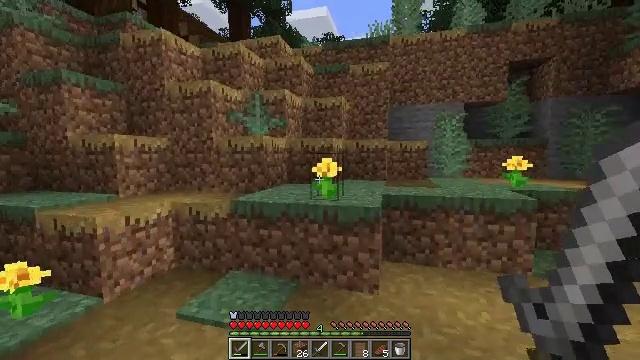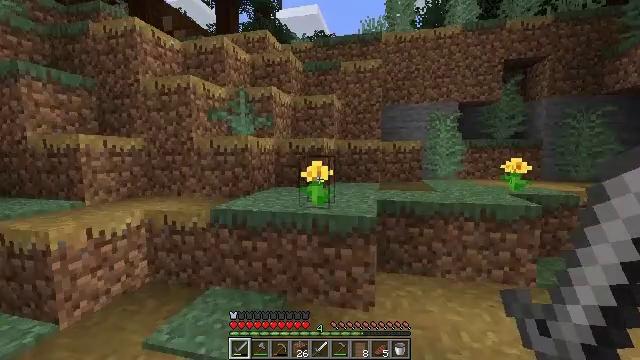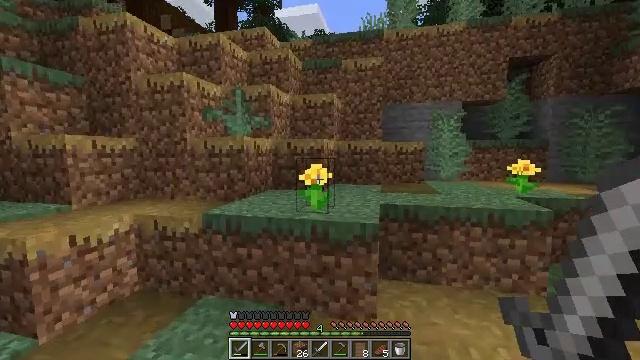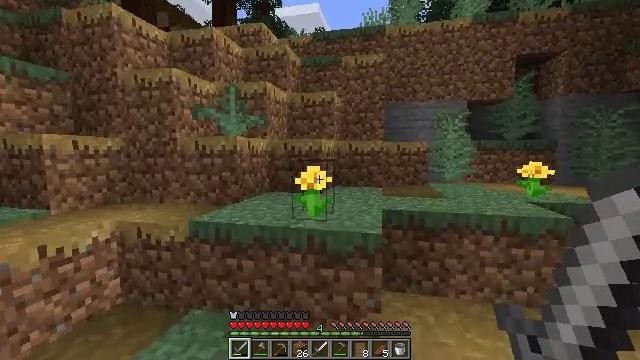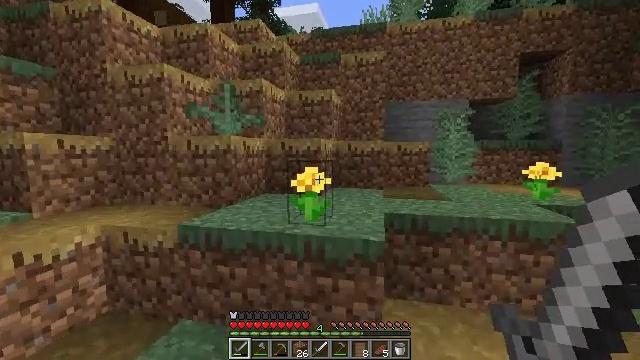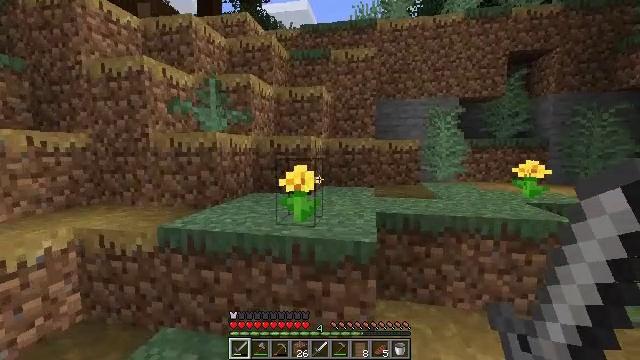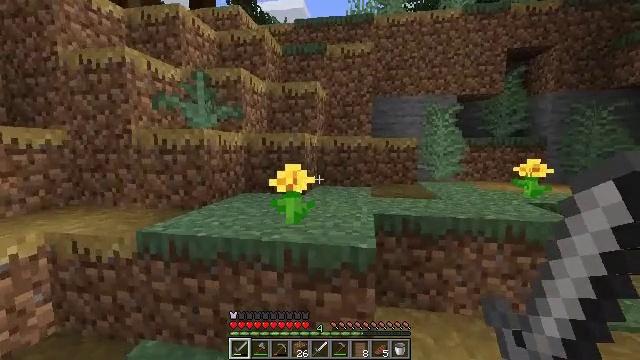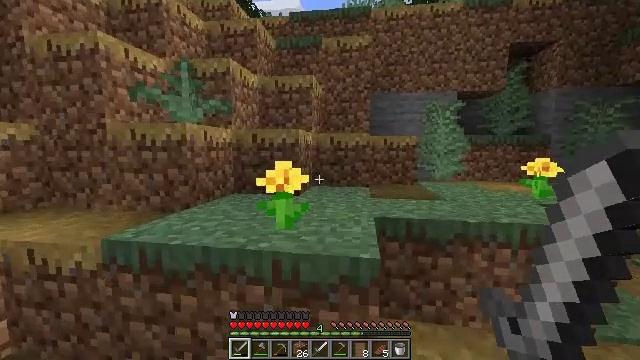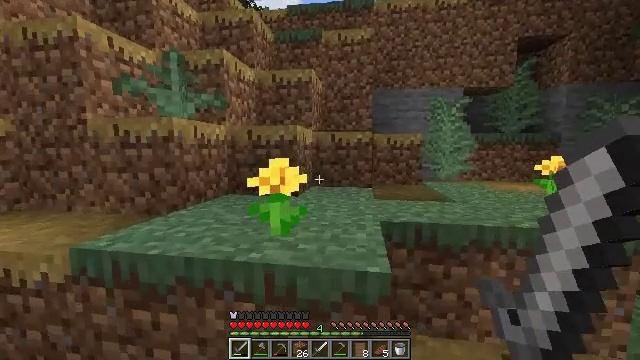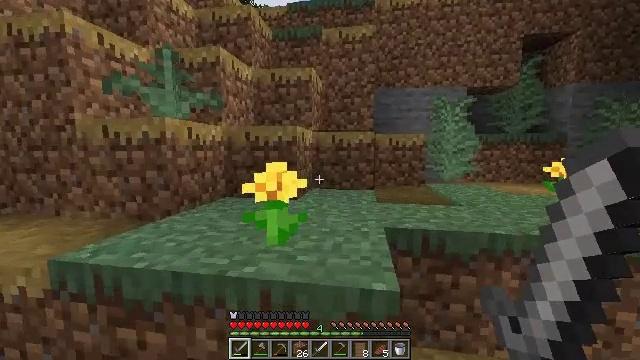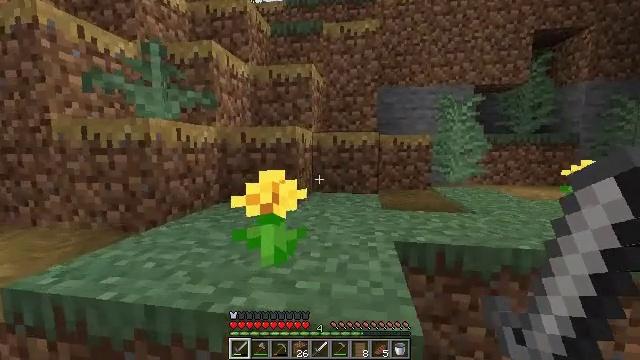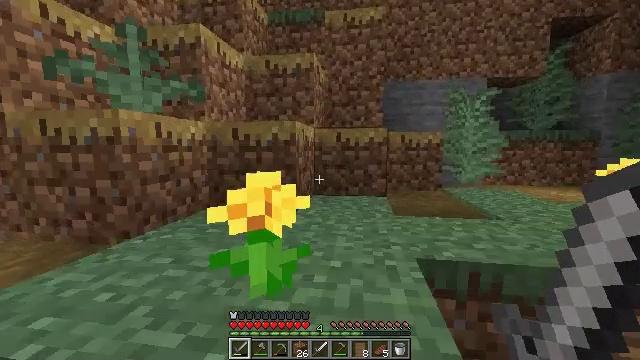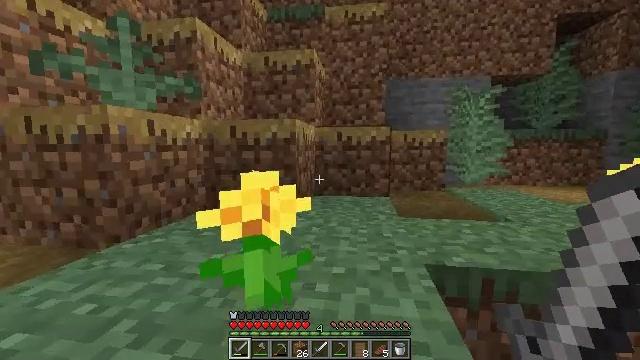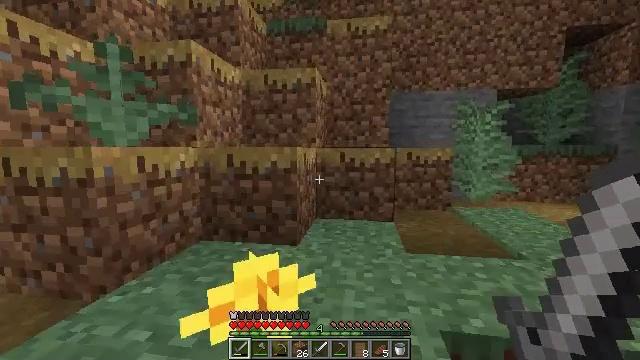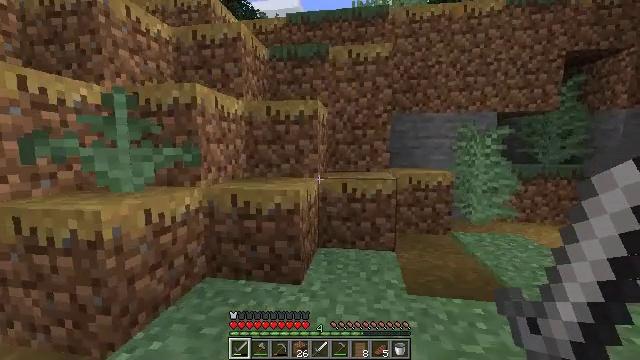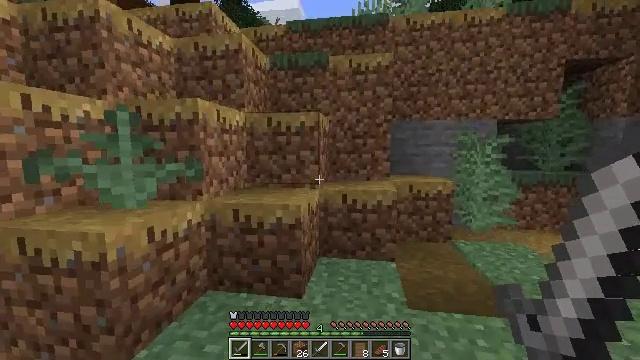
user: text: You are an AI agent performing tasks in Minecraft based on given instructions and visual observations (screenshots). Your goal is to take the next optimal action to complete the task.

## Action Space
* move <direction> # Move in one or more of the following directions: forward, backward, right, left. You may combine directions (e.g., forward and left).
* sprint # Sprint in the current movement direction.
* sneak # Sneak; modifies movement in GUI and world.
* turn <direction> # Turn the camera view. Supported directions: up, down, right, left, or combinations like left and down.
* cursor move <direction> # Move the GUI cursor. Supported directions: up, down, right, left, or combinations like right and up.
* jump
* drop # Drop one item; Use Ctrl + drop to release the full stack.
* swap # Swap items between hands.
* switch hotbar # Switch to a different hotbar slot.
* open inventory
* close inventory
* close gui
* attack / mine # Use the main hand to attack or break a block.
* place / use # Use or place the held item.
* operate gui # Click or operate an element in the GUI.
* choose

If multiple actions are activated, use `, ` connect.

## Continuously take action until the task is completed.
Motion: motion action
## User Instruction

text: Reclaim the spruce door from a structure.
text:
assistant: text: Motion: move forward, turn right
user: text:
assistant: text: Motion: move forward
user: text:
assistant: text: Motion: move forward
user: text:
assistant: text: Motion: move forward
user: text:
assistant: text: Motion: move forward, turn right
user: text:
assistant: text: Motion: move forward, turn right
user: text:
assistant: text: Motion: move forward
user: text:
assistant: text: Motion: move forward
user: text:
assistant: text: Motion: move forward
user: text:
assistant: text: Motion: move forward
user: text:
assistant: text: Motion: move forward
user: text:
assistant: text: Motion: move forward
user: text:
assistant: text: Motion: move forward, jump
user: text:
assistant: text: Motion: move forward, jump
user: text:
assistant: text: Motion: move forward, jump
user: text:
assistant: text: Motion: move forward, turn left and down, jump
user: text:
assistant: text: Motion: move forward, turn left and down, jump
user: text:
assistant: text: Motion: move forward, turn left, jump
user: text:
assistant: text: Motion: move forward
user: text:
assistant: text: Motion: move forward
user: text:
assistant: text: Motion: move forward
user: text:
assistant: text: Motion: move forward
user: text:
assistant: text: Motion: move forward
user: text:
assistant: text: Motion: move forward
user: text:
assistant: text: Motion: move forward, jump
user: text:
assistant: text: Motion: move forward, jump
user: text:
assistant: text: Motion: move forward, jump
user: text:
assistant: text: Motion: move forward, turn left and down, jump
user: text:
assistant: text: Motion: move forward, turn left and down, jump
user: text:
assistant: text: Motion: move forward, turn left and down